【题型】填空题　【知识点】解析几何　【难度】hard
如图，设$Ox$、$Oy$是平面内相交成$60^\circ$角的两条数轴，$\vec{e_1}$、$\vec{e_2}$分别是与$x$轴、$y$轴正方向同向的单位向量。对于平面内任意一点$P$，若向量$\overrightarrow{OP}=x\vec{e_1}+y\vec{e_2}$，则记$P(x,y)$，$d(\overrightarrow{OP})=|x|+|y|$。已知平面内两点$M(x_1,y_1)$、$N(x_2,y_2)$，其中$d(\overrightarrow{ON})=2$，则点$N$的轨迹围成的图形面积为\underline{\hspace{3cm}}；若$d(\overrightarrow{ON})=2d(\overrightarrow{OM})=2$，则$\dfrac{d(\overrightarrow{OM})}{|\overrightarrow{OM}|}$的最大值为\underline{\hspace{3cm}}。

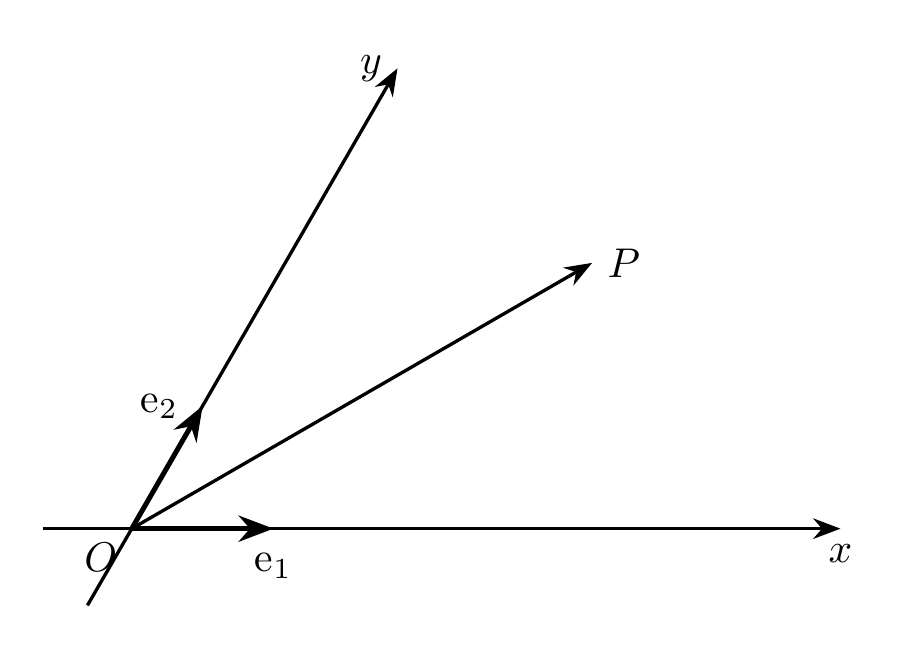
【解答】
\noindent 【答案】 $4\sqrt{3}$ \quad $2$

\vspace{1em}

\noindent 【分析】对$x_2$、$y_2$的符号进行分类讨论，确定点$N$的轨迹，作出其图形，计算出该图形的面积，即为所求；计算得出$\dfrac{d(\overrightarrow{OM})}{|\overrightarrow{OM}|} = \dfrac{1}{\sqrt{x_1^2 + x_1 y_1 + y_1^2}}$，要求其最大值，令$x_1 y_1 \leqslant 0$，由已知得出$y_1 = x_1 + 1$，利用二次函数的基本性质可求得$\dfrac{d(\overrightarrow{OM})}{|\overrightarrow{OM}|}$的最大值。

\vspace{1em}

\noindent 【详解】当$x_2 \geqslant 0$，$y_2 \geqslant 0$时，$d(\overrightarrow{ON}) = x_2 + y_2 = 2$，

\noindent 此时，点$N$的轨迹表示以点$(2,0)$、$(0,2)$的线段；

\noindent 当$x_2 \leqslant 0$，$y_2 \leqslant 0$时，$d(\overrightarrow{ON}) = -x_2 - y_2 = 2$，

\noindent 此时，点$N$的轨迹表示以点$(-2,0)$、$(0,-2)$的线段；

\noindent 当$x_2 \leqslant 0$，$y_2 \geqslant 0$时，$d(\overrightarrow{ON}) = -x_2 + y_2 = 2$，

\noindent 此时，点$N$的轨迹表示以点$(-2,0)$、$(0,2)$的线段；

\noindent 当$x_2 \geqslant 0$，$y_2 \leqslant 0$时，$d(\overrightarrow{ON}) = x_2 - y_2 = 2$，

\noindent 此时，点$N$的轨迹表示以点$(2,0)$、$(0,-2)$的线段；

\noindent 如下图所示：

\vspace{1em}

\noindent 记点$A(2,0)$、$B(0,2)$、$C(-2,0)$、$D(0,-2)$，

\noindent 则点$N$的轨迹为四边形$ABCD$，

\noindent 因为$|\overrightarrow{OA}| = |2\vec{e_1}| = 2$，$|\overrightarrow{OB}| = |2\vec{e_2}| = 2$，同理可得$|\overrightarrow{OC}| = |\overrightarrow{OD}| = 2$，

\noindent 故四边形$ABCD$为矩形，且$\angle AOB = 60^\circ$，

\noindent 所以，点$N$的轨迹围成的图形面积为$4S_{\triangle AOB} = 4 \times \dfrac{\sqrt{3}}{4} \times 2^2 = 4\sqrt{3}$；

\noindent 由平面向量数量积的定义可得$\vec{e_1} \cdot \vec{e_2} = |\vec{e_1}| \cdot |\vec{e_2}| \cos 60^\circ = \dfrac{1}{2}$，

\noindent 所以，$|\overrightarrow{OM}|^2 = (x_1 \vec{e_1} + y_1 \vec{e_2})^2 = x_1^2 \vec{e_1}^2 + 2x_1 y_1 \vec{e_1} \cdot \vec{e_2} + y_1^2 \vec{e_2}^2 = x_1^2 + x_1 y_1 + y_1^2$，

\noindent 因为$\dfrac{d(\overrightarrow{OM})}{|\overrightarrow{OM}|} = \dfrac{1}{\sqrt{x_1^2 + x_1 y_1 + y_1^2}}$，要求其最大值，令$x_1 y_1 \leqslant 0$，

\noindent 不妨设$x_1 \leqslant 0$，$y_1 \geqslant 0$，于是$d(\overrightarrow{OM}) = -x_1 + y_1 = 1$，则$y_1 = x_1 + 1$，

\noindent 所以，$\dfrac{d(\overrightarrow{OM})}{|\overrightarrow{OM}|} = \dfrac{1}{\sqrt{x_1^2 + x_1(x_1+1) + (x_1+1)^2}} = \dfrac{1}{\sqrt{3x_1^2 + 3x_1 + 1}} = \dfrac{1}{\sqrt{3\left(x_1 + \dfrac{1}{2}\right)^2 + \dfrac{1}{4}}} \leqslant 2$，

\noindent 当且仅当$x_1 = -\dfrac{1}{2}$时，等号成立，故$\dfrac{d(\overrightarrow{OM})}{|\overrightarrow{OM}|}$的最大值为$2$。

\noindent 故答案为：$4\sqrt{3}$；$2$。

\vspace{1em}

\noindent 【点睛】关键点点睛：本题考查动点的轨迹所围成图形的面积，解题的关键在于紧扣题中的定义，分析出动点的轨迹图形，通过作出图形求解。

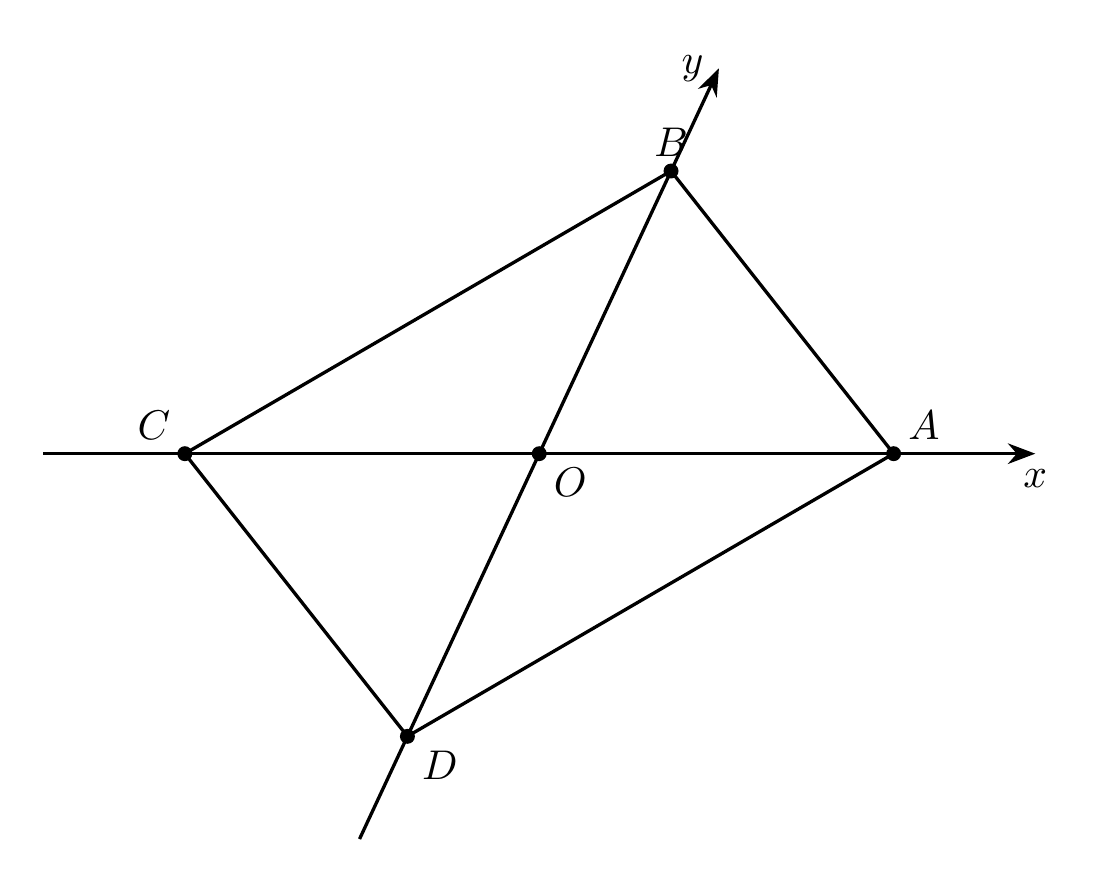